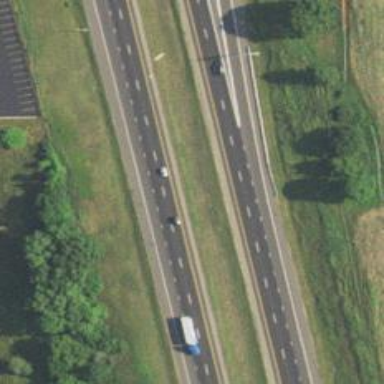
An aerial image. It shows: Motorway junction.